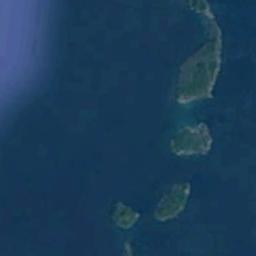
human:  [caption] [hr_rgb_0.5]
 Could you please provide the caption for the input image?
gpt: There are many islands of different shapes and sizes .

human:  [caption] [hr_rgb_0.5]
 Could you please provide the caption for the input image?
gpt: The island looks desolate .

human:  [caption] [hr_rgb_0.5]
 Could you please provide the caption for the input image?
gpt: The archipelago with some islands of different sizes is surrounded by deep blue waters .

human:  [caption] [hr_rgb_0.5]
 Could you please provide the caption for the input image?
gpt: A group of green islands on the blue sea .

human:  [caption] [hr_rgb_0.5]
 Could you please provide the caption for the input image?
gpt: There are several green islands on a blue sea .